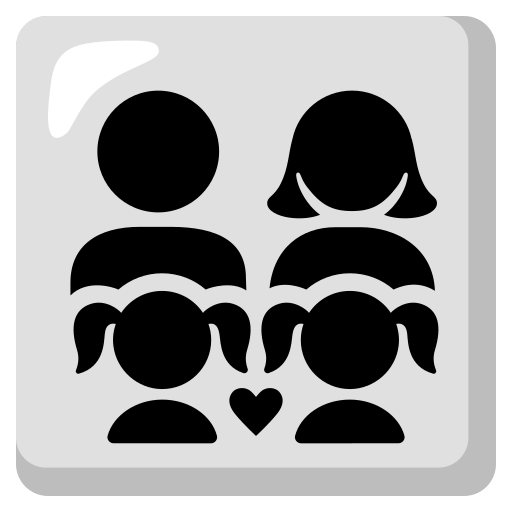
Emoji: 👨‍👩‍👧‍👧